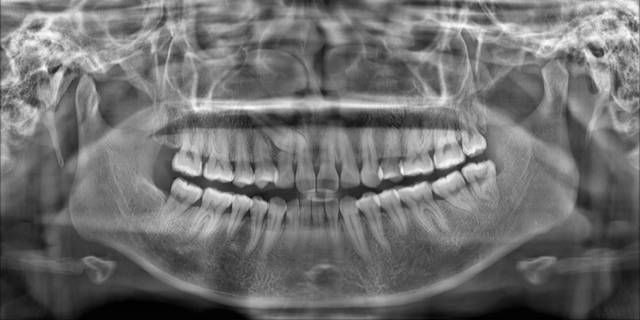
adult